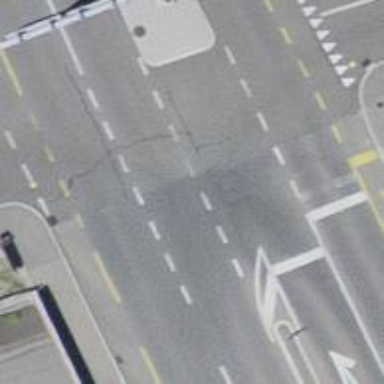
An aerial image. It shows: Asphalt road at the secondary link level.